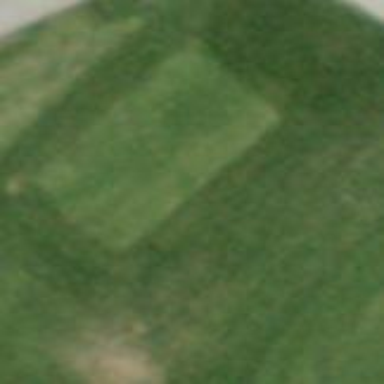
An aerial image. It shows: Grass area designated as golf tee.